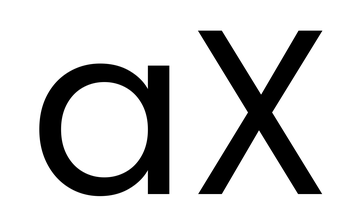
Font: Poppins-Regular